Question: How can take ref parameter(OutputData) using Invoke with Reflection.
objectValues is an object array that take an parameters is sending parameter to "FM_DEC_ENC" Method.This method contains 8 parameter. One of them is outputData re parameter
'''
mInfo.Invoke("FM_DEC_ENC", BindingFlags.Public | BindingFlags.NonPublic | BindingFlags.Instance,
null, objectValues,null)
'''
---
'''
public Int32 FM_DEC_ENC(String AdapterID, String SlotID, String InputData,
String DecKeyName, String EncKeyName, HsmCommConstants.ENCRIPTION DecEcbOrCbc,
HsmCommConstants.ENCRIPTION EncEcbOrCbc, ref String OutputData)
'''

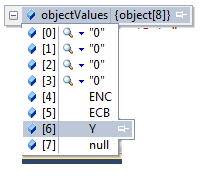
Answer: You are already doing it correctly by keeping a reference to the parameter array. When the method returns, the result will be in 'objectValues[7]'.
Note that this won't work if 'FM_DEC_ENC' is a native method that expects a modifiable buffer as 'OutputData' (because 'System.String' cannot be modified). In this case, <URL>.